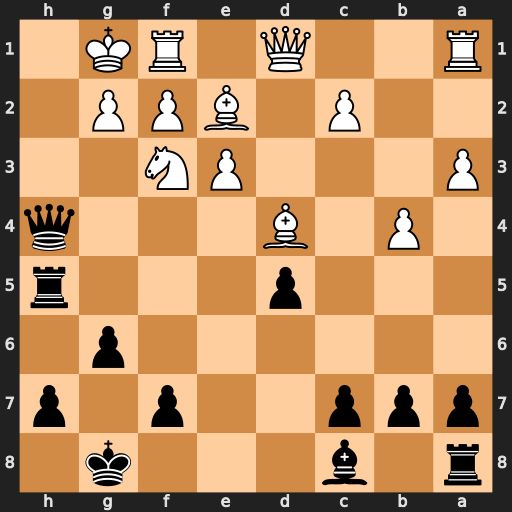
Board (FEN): r1b3k1/ppp2p1p/6p1/3p3r/1P1B3q/P3PN2/2P1BPP1/R2Q1RK1
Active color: b
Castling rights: -
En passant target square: -
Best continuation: Qh1#